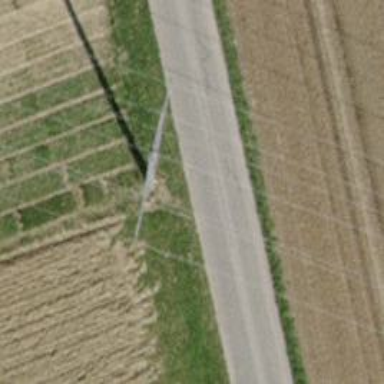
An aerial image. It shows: Power tower.